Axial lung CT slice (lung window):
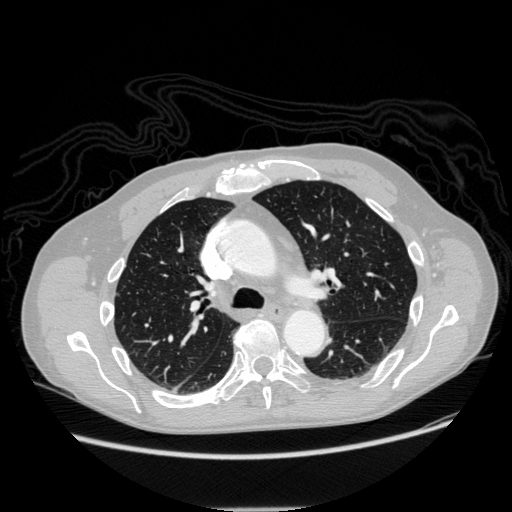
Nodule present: no